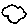
Label: cloud